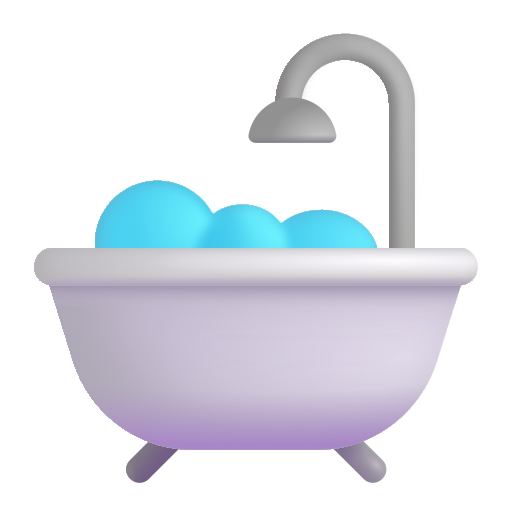
bathtub color